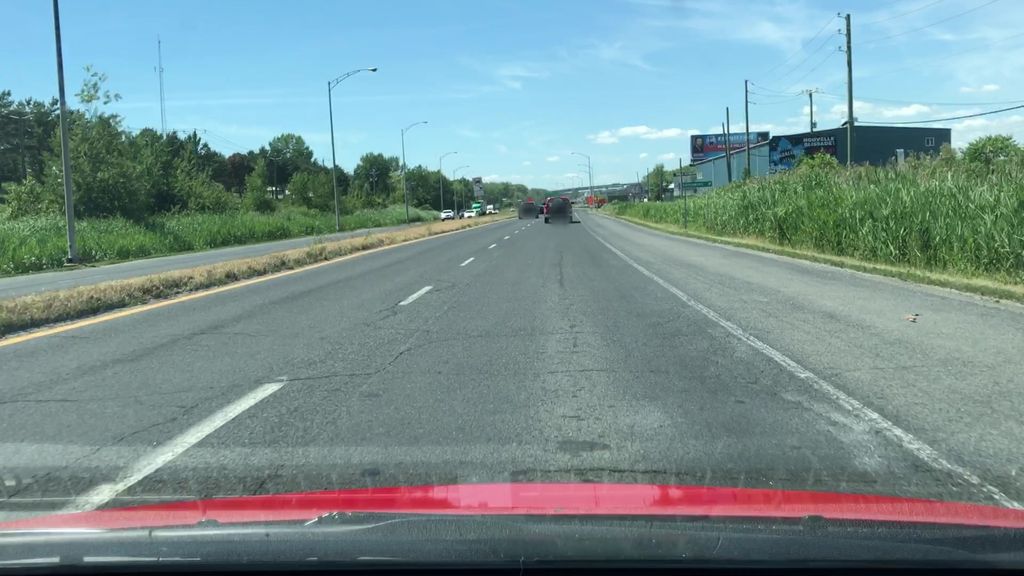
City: montreal